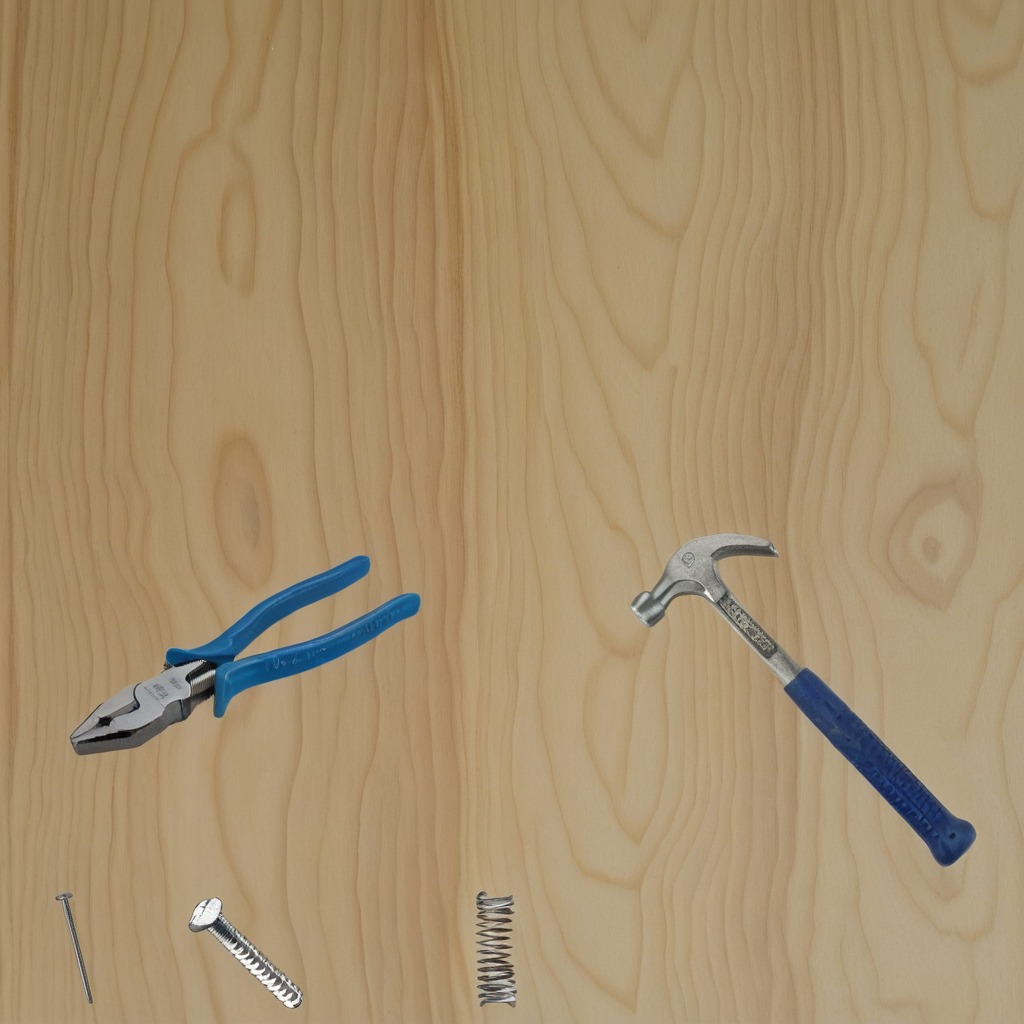
A hammer, an iron nail, a metal machine screw, a coiled metal spring, and a pair of pliers are lying on the plywood surface in a paint workshop lit by afternoon window light.